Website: ulta-beauty
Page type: delivery-shipping
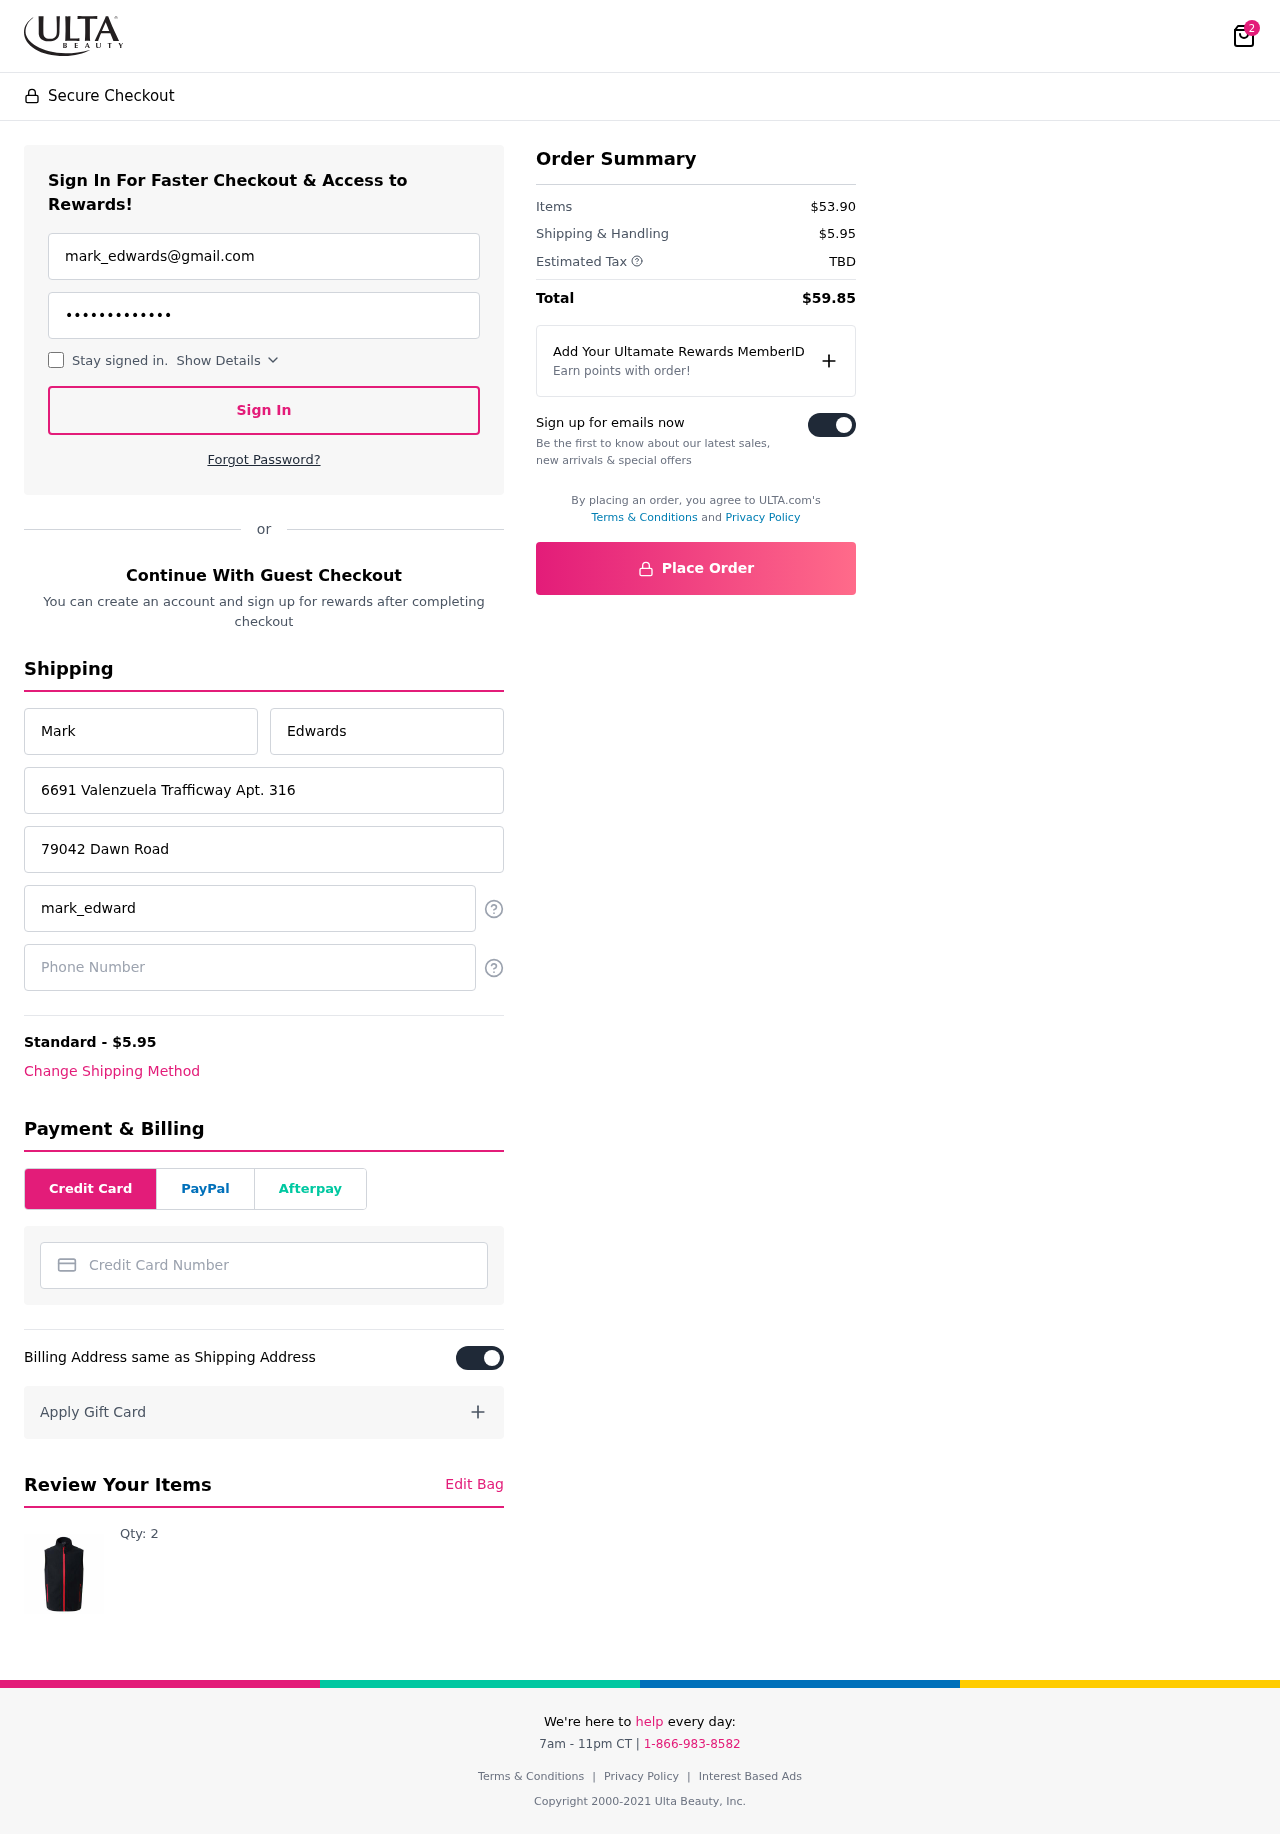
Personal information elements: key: PII_CARD_NUMBER
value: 6011 9787 2604 3327
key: PII_EMAIL
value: mark_edwards@gmail.com
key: PII_EMAIL2
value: mark_edwards@gmail.com
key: PII_FIRSTNAME
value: Mark
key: PII_LASTNAME
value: Edwards
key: PII_PHONE
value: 5838901803
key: PII_STREET
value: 6691 Valenzuela Trafficway Apt. 316
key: PII_STREET2
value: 79042 Dawn Road
Product elements: key: PRODUCT1_QUANTITY
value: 2
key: PRODUCT1
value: Qty: 2
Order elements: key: ORDER_NUM_ITEMS
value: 2
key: ORDER_SHIPPING_COST
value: $5.95
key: ORDER_SUBTOTAL
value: $53.90
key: ORDER_TAX
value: TBD
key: ORDER_TOTAL
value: $59.85